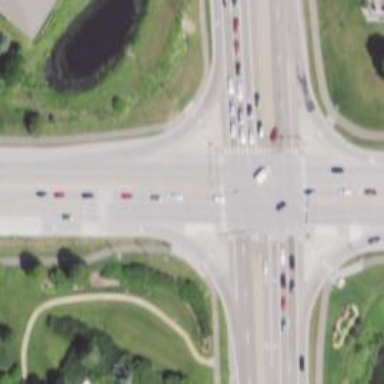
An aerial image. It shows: Marked crossing with zebra markings.